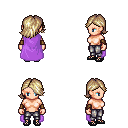
a pixel art fantasy rpg character, female body template, human, light skin, lavender cape, metal pants, white blonde swoop hairstyle, cloth bracers, ghillies, four views (front, back, left, right), 2x2 character sprite sheet, small pixel art, hard edges, no anti-aliasing